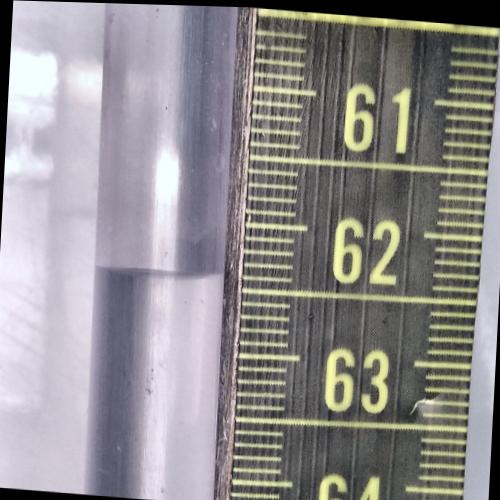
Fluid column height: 62.4 cm